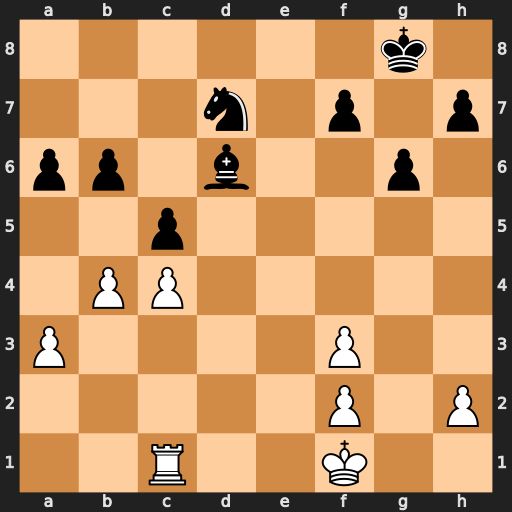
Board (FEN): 6k1/3n1p1p/pp1b2p1/2p5/1PP5/P4P2/5P1P/2R2K2
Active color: w
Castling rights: -
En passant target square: -
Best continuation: Rd1 Bf8 b5 axb5 Rxd7